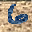
Label: 6